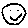
Label: smiley face